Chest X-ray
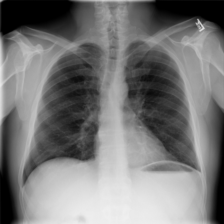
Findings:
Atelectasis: negative
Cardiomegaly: negative
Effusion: negative
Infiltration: negative
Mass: negative
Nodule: negative
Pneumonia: negative
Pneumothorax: negative
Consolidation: negative
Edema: negative
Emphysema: negative
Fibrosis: negative
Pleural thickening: negative
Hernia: negative